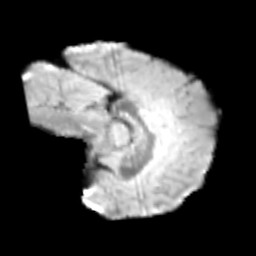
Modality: T2w
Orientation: sagittal
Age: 10
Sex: male
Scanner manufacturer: siemens
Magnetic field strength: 3 T
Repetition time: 3.8 s
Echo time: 0.07 s